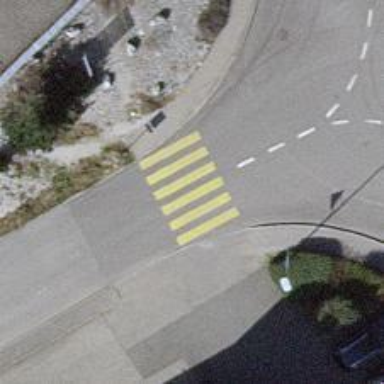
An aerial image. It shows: Uncontrolled zebra crossing on the road.